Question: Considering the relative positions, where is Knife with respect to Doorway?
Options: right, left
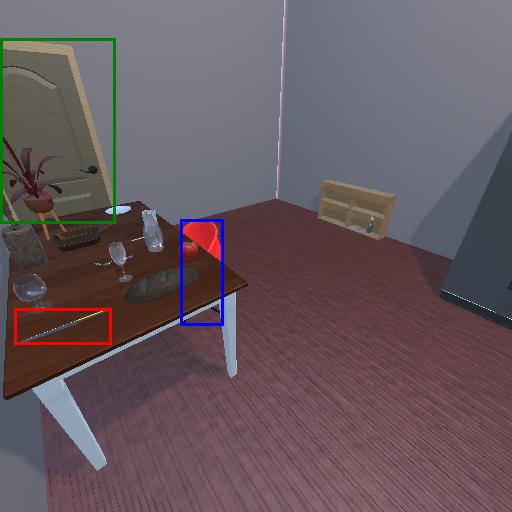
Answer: right